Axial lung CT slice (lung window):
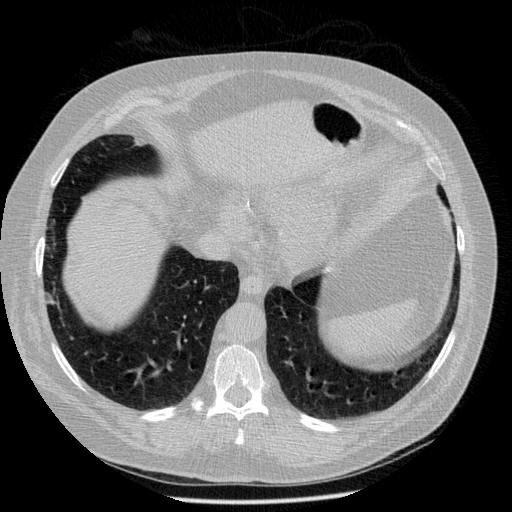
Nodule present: no